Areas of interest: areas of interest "Shaanxi Coal Chemical Technology Research Institute"
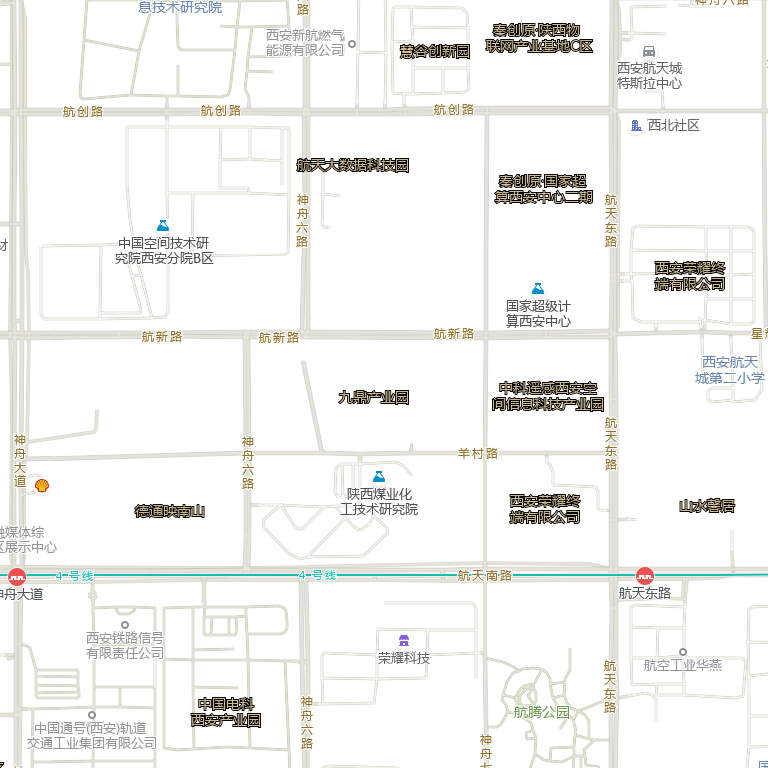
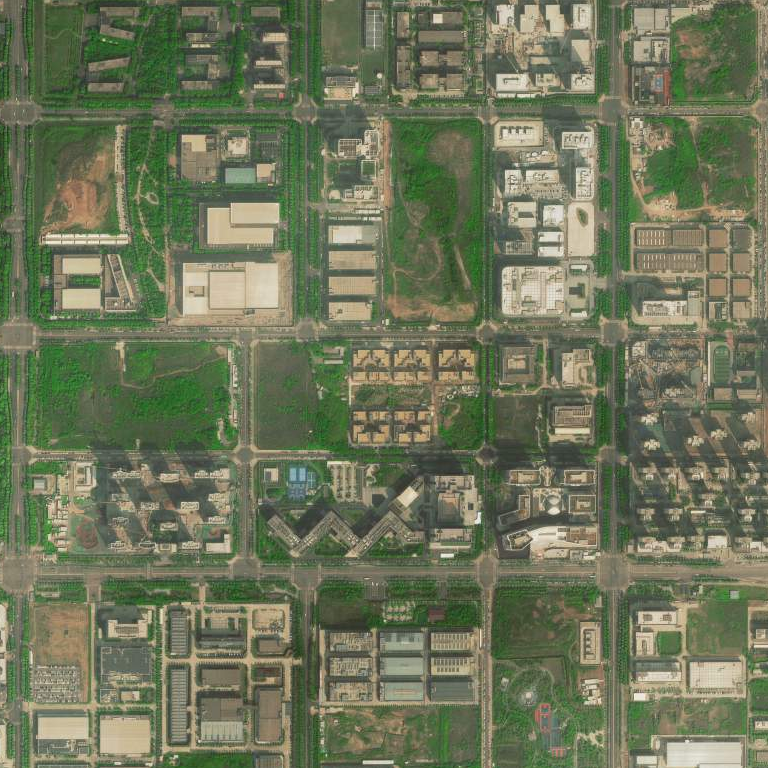